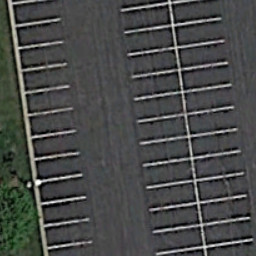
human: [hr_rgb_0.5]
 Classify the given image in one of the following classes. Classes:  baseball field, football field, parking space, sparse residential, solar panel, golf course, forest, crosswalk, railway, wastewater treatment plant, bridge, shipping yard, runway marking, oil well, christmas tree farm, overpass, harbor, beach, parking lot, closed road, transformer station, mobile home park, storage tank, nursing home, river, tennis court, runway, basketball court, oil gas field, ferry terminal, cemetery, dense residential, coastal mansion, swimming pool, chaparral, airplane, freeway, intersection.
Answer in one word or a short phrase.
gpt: parking space